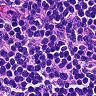
Metastatic tissue present: no